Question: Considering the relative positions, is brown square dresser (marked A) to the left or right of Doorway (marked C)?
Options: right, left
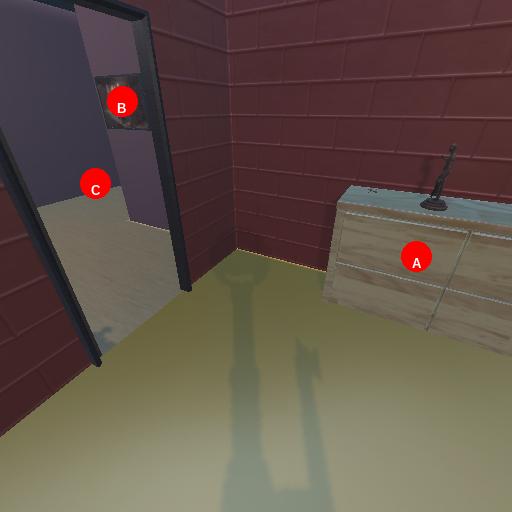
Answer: right